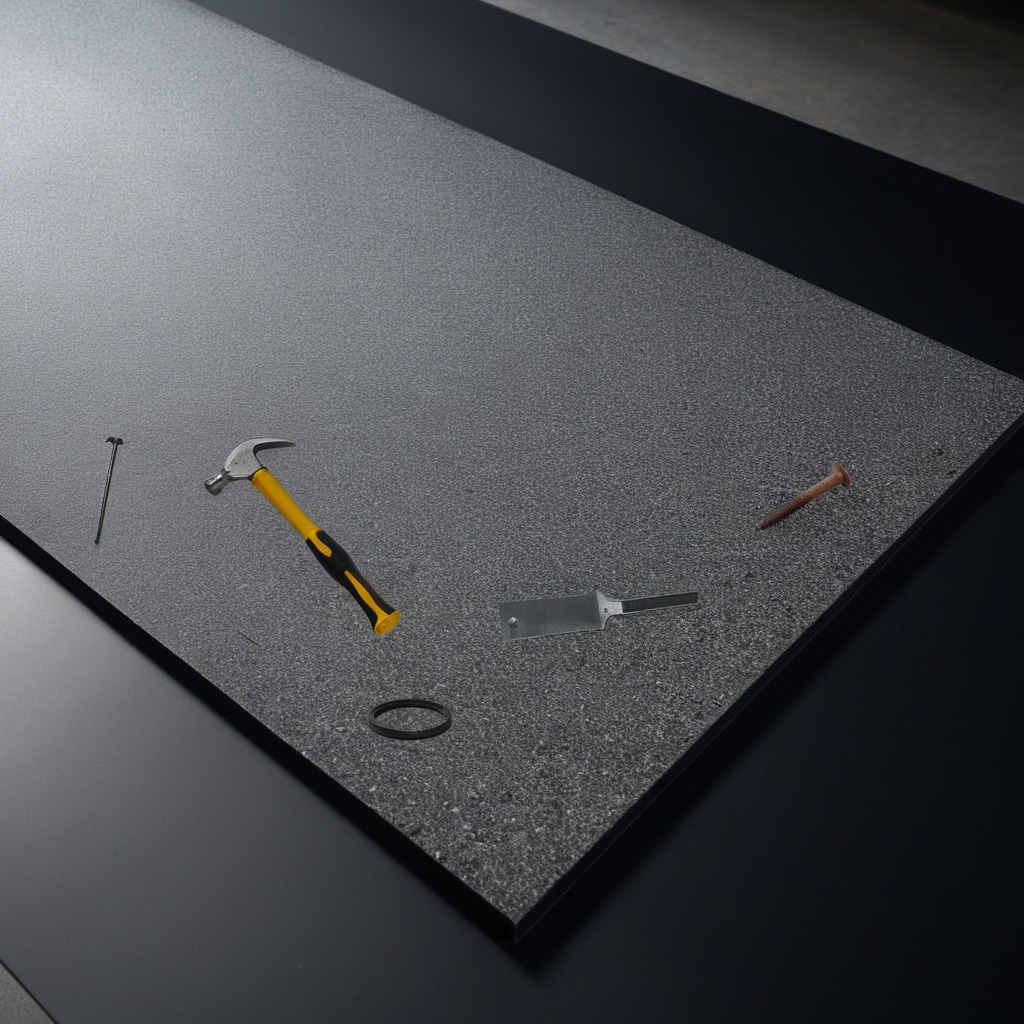
A rubber o-ring, a hammer, an iron nail, a metal machine screw, and a handheld metal saw are lying on the clean granite tabletop.